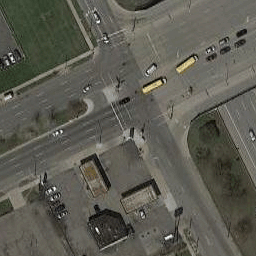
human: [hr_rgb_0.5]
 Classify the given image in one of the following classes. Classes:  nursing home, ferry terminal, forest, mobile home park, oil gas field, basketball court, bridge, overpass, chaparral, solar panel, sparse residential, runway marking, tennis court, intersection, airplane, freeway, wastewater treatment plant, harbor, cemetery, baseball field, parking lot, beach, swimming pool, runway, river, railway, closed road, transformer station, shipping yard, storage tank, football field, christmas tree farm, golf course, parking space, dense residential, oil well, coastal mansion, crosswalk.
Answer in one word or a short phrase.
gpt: intersection